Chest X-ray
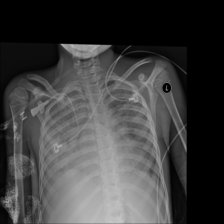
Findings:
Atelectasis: negative
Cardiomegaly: negative
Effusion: negative
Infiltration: negative
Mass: negative
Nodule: negative
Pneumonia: negative
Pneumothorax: negative
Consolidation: negative
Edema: negative
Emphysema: negative
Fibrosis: negative
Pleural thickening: negative
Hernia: negative